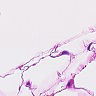
Metastatic tissue present: no